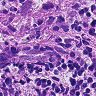
Metastatic tissue present: yes